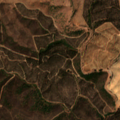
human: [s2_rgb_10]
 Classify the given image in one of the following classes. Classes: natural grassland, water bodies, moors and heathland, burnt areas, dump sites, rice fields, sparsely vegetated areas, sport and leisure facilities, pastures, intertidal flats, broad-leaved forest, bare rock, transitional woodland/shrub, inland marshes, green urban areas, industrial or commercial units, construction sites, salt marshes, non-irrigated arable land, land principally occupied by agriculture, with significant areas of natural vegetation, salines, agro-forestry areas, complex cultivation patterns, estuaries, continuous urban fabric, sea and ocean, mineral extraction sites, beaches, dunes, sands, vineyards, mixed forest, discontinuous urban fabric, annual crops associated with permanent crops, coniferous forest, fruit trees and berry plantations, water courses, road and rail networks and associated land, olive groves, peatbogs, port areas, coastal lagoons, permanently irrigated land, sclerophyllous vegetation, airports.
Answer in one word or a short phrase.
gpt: pastures, agro-forestry areas, broad-leaved forest, transitional woodland/shrub